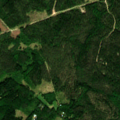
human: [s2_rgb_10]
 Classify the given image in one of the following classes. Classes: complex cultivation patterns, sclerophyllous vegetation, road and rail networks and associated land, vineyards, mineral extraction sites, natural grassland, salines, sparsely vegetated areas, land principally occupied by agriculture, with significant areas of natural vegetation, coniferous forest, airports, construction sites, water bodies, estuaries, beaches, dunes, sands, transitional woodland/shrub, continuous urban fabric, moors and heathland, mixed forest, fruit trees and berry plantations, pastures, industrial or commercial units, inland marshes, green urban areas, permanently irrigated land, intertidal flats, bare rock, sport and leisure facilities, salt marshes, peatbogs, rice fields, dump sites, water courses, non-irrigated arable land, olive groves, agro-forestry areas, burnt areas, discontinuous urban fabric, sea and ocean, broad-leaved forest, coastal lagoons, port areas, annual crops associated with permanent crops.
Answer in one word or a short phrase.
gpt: coniferous forest, mixed forest